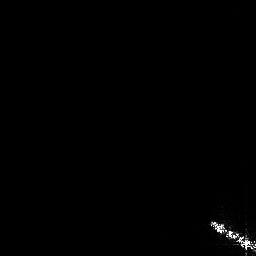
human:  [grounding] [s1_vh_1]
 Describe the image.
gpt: In the satellite image, there is  <ref>1 large ship </ref> <box>[[80, 83, 99, 98, 0]]</box> located at bottom right.